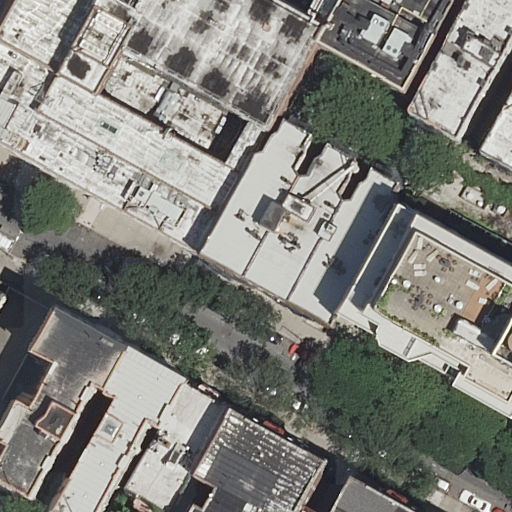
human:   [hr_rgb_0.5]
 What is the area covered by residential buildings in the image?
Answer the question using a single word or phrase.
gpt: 6216m2

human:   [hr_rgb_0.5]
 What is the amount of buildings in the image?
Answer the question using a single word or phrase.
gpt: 12

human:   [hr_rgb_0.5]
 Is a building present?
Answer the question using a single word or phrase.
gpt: yes

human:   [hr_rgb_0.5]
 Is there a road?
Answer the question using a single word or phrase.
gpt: yes

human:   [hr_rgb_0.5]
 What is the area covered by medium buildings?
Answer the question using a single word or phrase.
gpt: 1761m2

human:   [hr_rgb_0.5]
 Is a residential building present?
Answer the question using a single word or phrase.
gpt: yes

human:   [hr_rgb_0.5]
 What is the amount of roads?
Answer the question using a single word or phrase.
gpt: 2

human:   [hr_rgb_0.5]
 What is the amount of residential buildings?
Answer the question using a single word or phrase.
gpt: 11

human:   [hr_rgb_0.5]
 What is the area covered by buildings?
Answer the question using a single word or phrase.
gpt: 6538m2

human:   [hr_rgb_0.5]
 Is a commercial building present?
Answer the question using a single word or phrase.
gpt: no

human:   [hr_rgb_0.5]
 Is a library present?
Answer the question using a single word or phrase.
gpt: yes

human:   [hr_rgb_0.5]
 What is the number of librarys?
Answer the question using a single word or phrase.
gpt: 1

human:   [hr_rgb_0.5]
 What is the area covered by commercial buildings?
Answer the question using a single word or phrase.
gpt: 0m2

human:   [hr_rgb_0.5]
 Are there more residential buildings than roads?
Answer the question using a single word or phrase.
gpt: yes

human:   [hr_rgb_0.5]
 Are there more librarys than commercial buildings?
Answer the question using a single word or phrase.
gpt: yes

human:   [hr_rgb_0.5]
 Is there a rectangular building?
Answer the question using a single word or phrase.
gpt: yes

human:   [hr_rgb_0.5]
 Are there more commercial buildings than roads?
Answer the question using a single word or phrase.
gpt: no

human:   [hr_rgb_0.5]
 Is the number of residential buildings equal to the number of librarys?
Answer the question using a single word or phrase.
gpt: no

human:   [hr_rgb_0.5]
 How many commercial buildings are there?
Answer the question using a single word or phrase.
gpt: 0

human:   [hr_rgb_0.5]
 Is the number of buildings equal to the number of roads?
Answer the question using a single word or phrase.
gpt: no

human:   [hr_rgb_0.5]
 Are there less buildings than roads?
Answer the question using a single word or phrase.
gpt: no

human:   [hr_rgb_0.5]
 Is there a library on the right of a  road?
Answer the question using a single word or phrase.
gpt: yes

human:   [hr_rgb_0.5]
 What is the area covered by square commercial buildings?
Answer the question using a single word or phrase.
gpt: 0m2

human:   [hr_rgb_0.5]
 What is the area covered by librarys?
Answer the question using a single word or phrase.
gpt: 322m2

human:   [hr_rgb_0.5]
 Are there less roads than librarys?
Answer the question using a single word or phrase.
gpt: no

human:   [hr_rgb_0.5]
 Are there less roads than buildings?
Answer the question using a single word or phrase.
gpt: yes

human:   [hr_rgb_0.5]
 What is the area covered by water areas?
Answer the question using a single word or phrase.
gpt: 0m2

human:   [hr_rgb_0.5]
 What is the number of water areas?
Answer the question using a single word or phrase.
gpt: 0

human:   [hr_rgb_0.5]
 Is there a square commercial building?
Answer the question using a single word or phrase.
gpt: no

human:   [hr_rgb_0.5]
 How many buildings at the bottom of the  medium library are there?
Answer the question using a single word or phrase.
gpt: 10

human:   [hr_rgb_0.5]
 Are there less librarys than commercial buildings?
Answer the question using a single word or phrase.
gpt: no

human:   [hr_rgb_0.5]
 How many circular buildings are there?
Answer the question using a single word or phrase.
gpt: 0

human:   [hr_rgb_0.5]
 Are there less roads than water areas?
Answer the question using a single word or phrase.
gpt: no

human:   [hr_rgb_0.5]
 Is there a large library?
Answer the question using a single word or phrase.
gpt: no

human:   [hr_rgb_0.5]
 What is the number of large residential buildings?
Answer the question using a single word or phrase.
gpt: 3

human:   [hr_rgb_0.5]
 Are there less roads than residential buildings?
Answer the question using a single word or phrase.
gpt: yes

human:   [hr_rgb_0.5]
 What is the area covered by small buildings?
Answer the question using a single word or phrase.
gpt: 58m2

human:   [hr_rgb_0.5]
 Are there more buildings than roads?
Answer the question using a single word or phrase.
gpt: yes

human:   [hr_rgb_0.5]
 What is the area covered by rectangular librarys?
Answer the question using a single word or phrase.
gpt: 322m2

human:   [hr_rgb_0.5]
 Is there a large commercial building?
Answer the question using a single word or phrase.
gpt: no

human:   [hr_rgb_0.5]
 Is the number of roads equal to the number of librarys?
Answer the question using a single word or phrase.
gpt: no

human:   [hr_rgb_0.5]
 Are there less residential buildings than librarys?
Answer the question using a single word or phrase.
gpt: no

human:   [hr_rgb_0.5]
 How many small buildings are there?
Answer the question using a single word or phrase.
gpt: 3

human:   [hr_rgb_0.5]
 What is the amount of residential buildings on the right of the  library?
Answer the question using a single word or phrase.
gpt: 3

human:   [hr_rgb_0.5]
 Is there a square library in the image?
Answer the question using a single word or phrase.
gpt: no

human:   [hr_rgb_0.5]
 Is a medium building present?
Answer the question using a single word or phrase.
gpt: yes

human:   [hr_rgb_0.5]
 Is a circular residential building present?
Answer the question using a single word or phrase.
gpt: no

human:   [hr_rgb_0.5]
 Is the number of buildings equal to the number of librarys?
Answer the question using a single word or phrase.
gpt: no

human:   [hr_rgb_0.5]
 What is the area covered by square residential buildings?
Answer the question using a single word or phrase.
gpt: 0m2

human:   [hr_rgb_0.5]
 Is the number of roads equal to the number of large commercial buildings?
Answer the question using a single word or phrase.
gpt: no

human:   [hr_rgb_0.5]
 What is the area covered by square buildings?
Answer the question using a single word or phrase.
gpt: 0m2

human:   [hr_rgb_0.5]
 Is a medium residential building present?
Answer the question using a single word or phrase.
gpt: yes

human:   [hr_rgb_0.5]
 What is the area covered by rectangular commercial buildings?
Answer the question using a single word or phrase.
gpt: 0m2

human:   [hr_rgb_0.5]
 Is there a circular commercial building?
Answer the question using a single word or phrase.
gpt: no

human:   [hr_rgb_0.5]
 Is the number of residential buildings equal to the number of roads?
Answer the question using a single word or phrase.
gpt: no

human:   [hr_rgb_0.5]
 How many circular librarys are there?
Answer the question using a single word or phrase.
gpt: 0

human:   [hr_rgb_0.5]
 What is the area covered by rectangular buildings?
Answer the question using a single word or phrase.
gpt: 1325m2

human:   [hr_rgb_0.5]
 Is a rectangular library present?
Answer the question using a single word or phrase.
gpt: yes

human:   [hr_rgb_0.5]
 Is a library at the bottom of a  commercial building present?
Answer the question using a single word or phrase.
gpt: no

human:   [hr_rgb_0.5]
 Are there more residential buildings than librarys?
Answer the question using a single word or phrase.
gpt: yes

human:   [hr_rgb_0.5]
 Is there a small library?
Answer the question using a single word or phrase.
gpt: no

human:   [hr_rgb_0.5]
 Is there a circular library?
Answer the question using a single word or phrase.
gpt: no

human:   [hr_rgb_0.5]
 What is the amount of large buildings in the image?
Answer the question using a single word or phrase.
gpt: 3

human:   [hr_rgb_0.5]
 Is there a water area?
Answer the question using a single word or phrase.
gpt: no